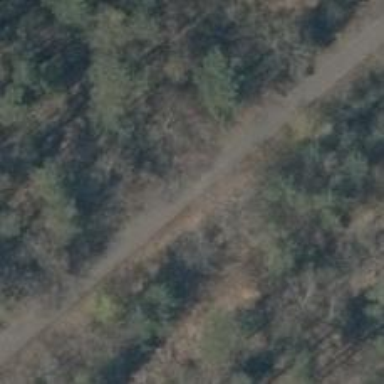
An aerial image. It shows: Dirt track road with grade 5 tracktype.